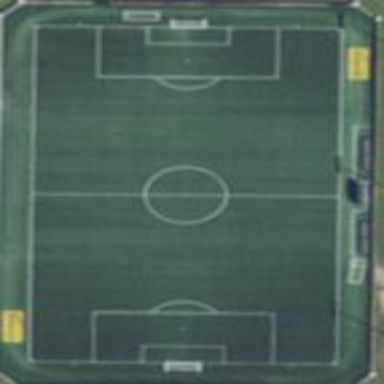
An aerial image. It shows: Soccer pitch for leisureland activities.